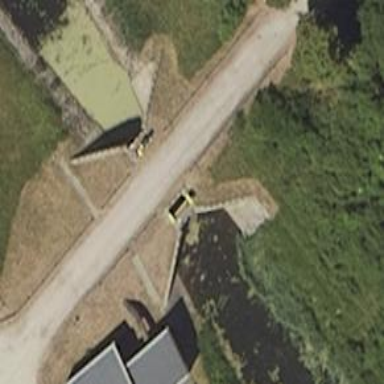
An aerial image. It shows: Lock gate along waterway.